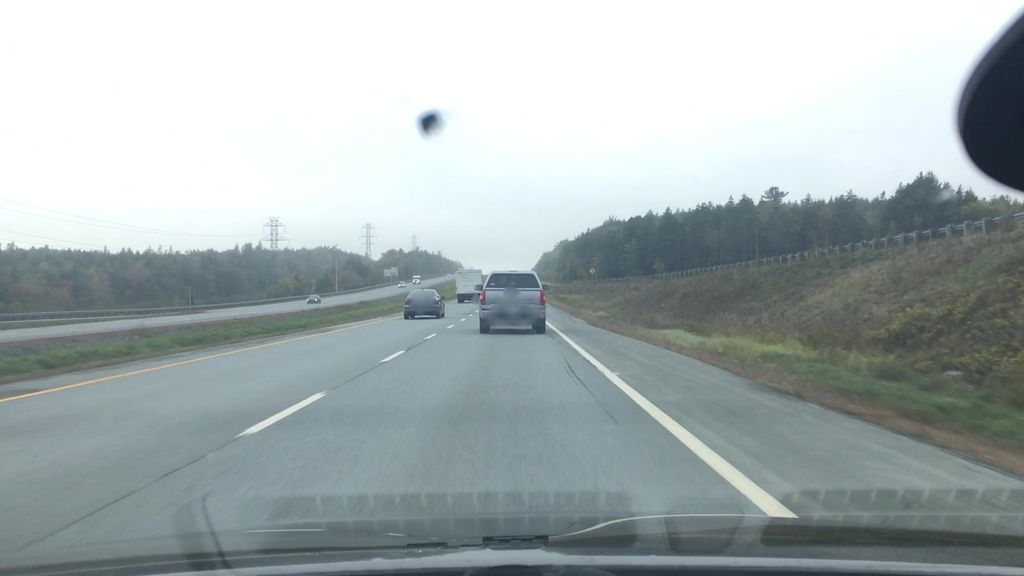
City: halifax